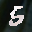
Label: 5